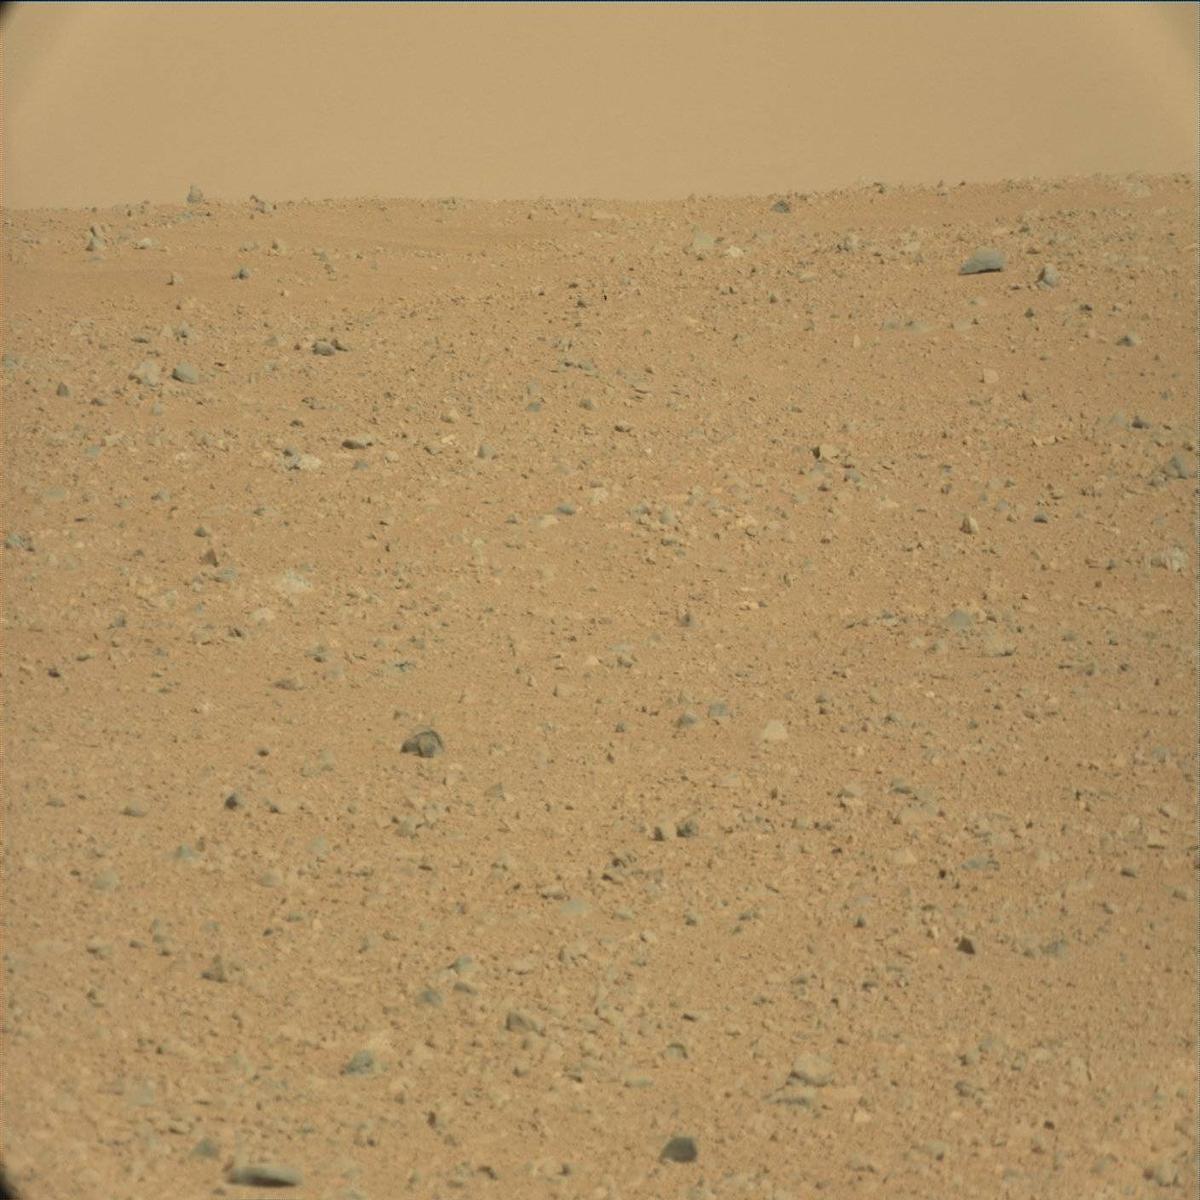
Terrain classes present: Bedrock, Ridge, Rock, Sand / Soil